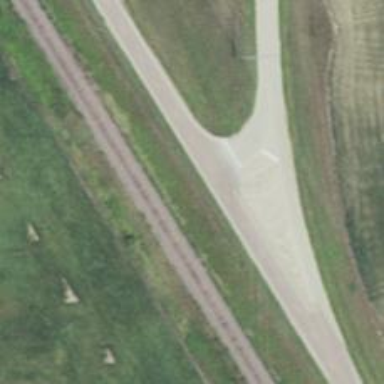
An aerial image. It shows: Stop road.